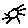
Label: sun